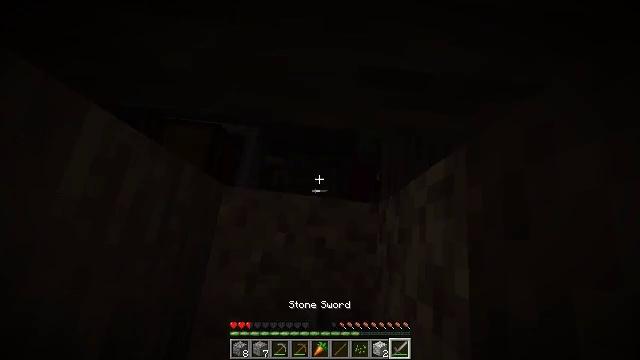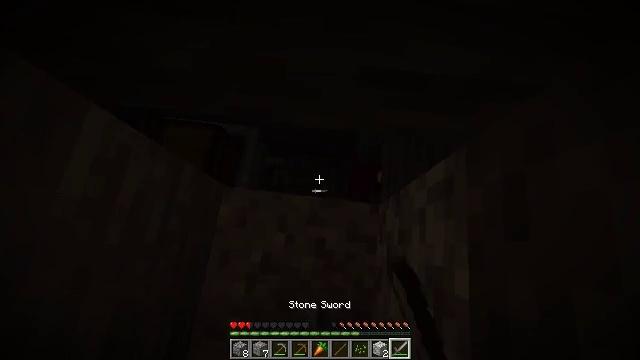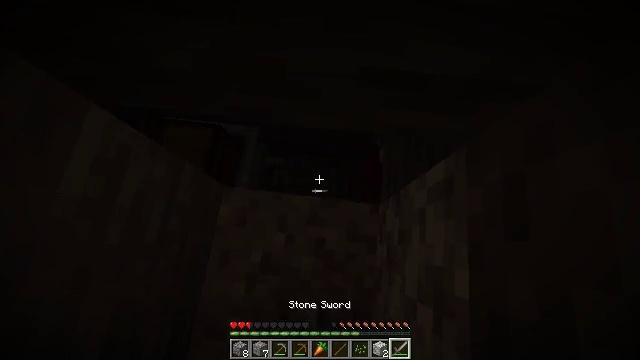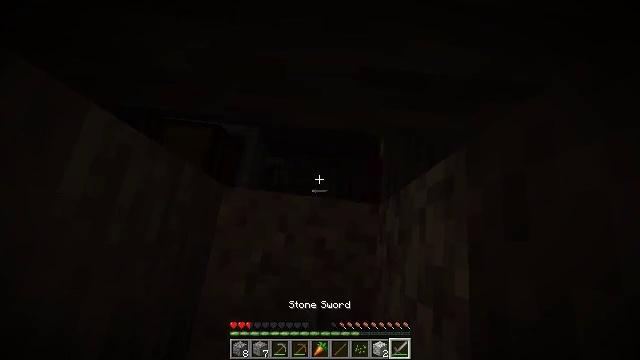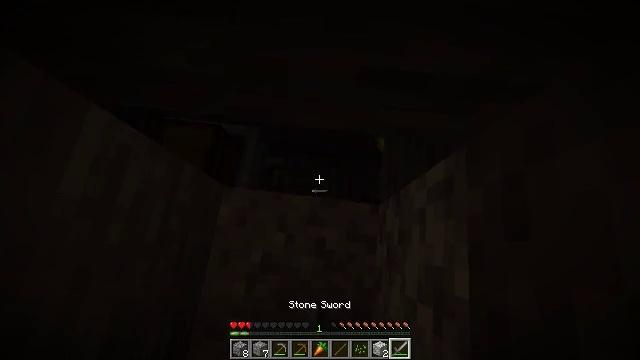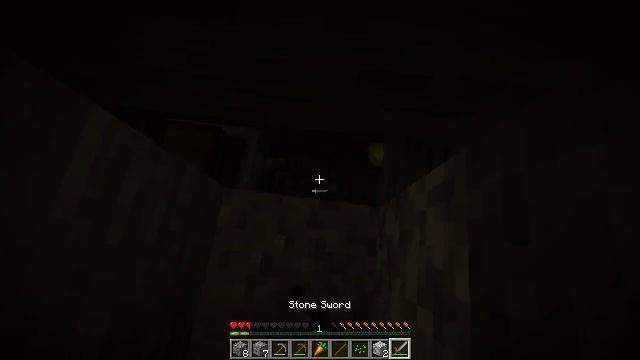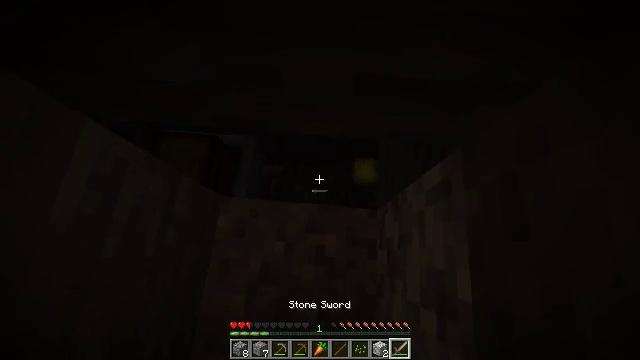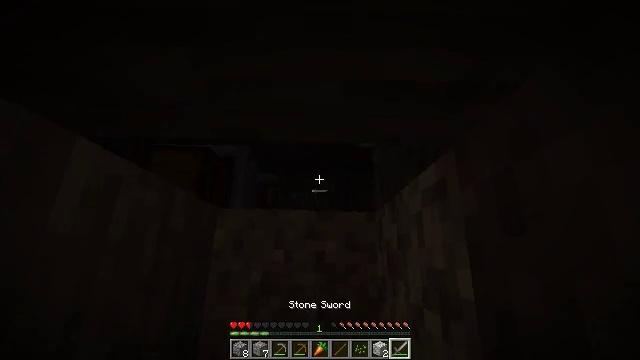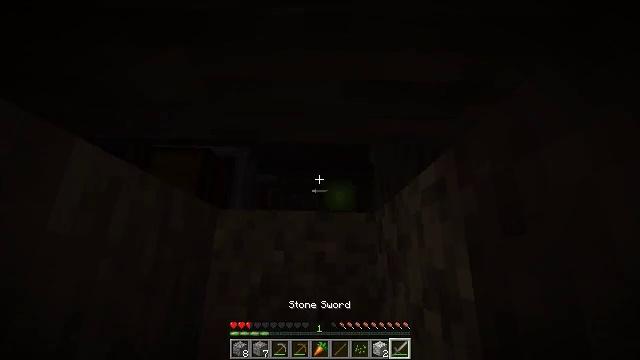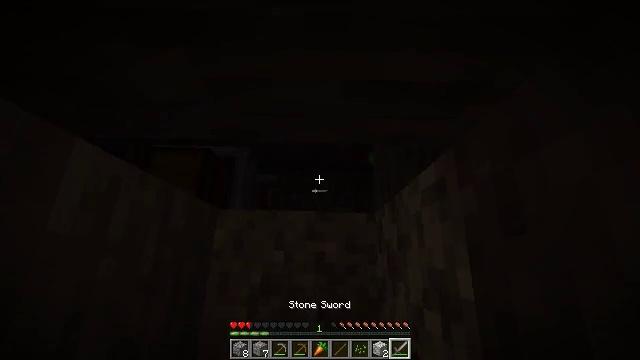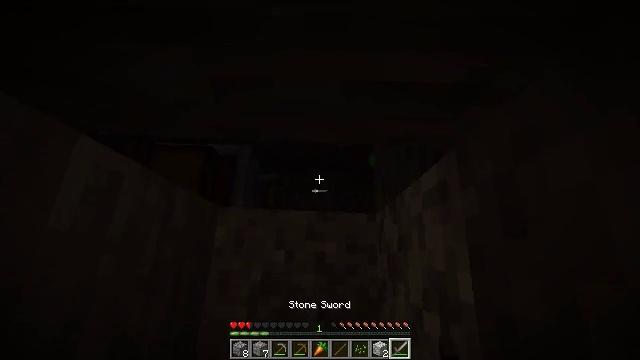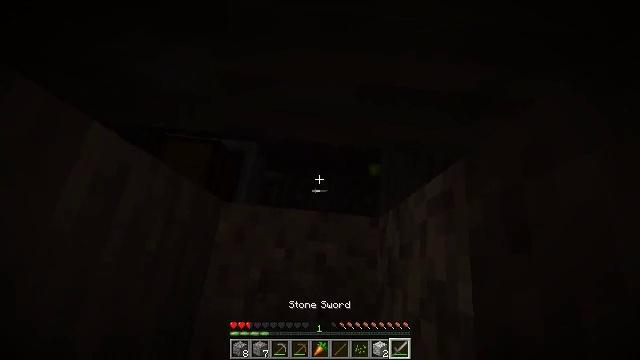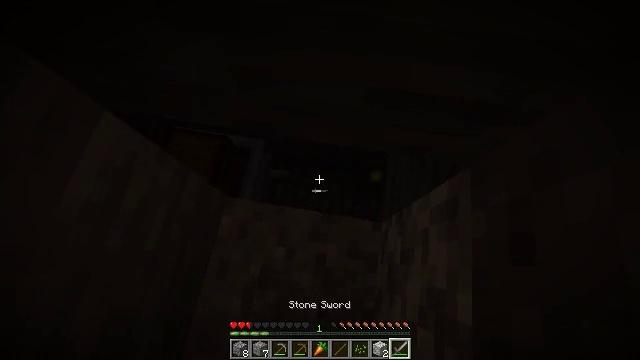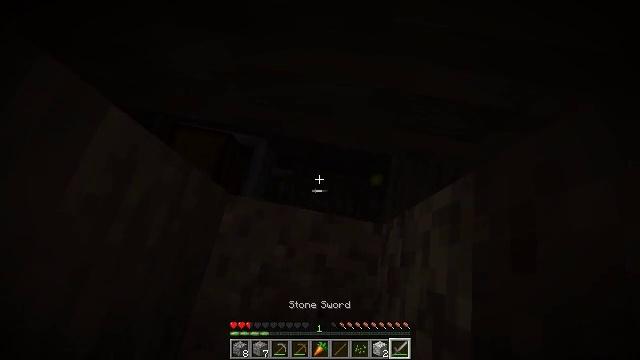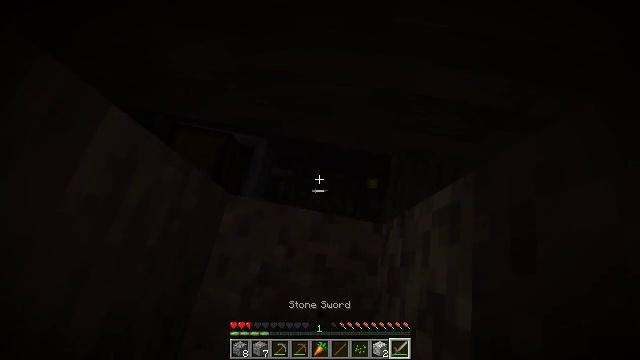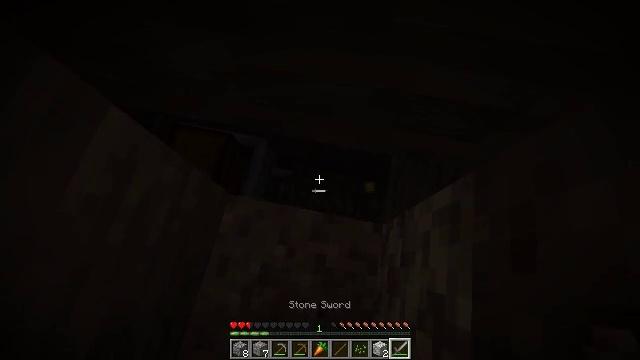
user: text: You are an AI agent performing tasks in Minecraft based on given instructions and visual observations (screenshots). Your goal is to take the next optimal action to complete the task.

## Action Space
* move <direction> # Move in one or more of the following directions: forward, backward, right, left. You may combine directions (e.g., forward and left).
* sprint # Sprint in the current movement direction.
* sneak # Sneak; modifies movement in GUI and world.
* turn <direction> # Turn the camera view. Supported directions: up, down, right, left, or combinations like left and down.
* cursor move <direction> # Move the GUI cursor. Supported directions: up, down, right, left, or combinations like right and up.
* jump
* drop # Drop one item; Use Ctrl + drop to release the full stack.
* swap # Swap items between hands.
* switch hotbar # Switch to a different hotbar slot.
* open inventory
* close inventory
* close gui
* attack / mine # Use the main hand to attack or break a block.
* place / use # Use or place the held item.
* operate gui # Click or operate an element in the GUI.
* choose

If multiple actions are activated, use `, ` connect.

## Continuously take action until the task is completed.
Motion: motion action
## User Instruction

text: Shovel up some gravel.
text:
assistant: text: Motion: attack / mine
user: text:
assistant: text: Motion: attack / mine
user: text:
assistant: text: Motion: no_op
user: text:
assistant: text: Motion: attack / mine
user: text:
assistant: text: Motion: attack / mine
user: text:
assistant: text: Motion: turn right and up
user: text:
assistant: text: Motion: turn right and up
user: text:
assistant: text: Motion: no_op
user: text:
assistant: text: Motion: no_op
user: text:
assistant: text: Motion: turn left
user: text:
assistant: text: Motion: turn left
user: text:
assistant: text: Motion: turn left
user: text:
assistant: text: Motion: turn left
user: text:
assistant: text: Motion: no_op
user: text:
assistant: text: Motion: no_op
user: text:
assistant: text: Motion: no_op
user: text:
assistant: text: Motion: no_op
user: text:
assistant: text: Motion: no_op
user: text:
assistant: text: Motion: no_op
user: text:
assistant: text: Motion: turn left
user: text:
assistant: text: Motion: turn left and up
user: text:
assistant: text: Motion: turn left and up
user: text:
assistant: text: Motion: turn left and up
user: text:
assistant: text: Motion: turn left
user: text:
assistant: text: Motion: no_op
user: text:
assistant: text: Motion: no_op
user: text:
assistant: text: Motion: no_op
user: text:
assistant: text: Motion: no_op
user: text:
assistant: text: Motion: no_op
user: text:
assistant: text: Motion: turn left and down